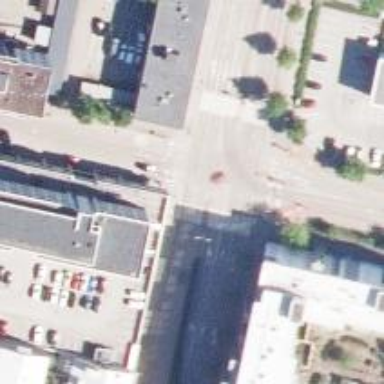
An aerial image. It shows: Cycle track alongside the road.